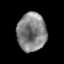
Tissue: prostate
Cell type: Epithelial cells
Senescence score: 0.342
Nuclear area (px): 1096
Mean DAPI intensity: 130.474